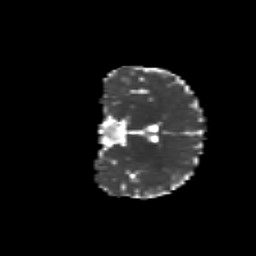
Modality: MD
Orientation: coronal
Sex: female
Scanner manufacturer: siemens
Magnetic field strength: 3 T
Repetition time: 5 s
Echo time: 0.071 s